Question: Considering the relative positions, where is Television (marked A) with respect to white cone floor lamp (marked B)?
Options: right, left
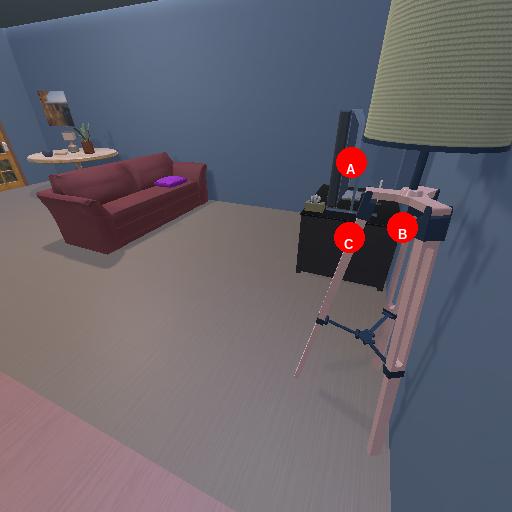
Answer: right